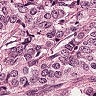
Metastatic tissue present: yes